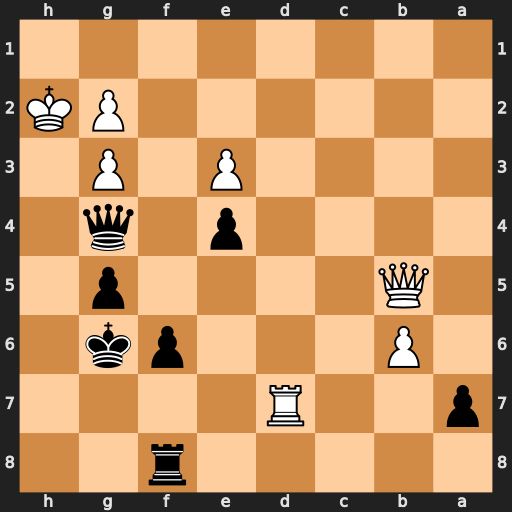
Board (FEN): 5r2/p2R4/1P3pk1/1Q4p1/4p1q1/4P1P1/6PK/8
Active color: b
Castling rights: -
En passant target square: -
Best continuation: Rh8+ Kg1 Qxg3